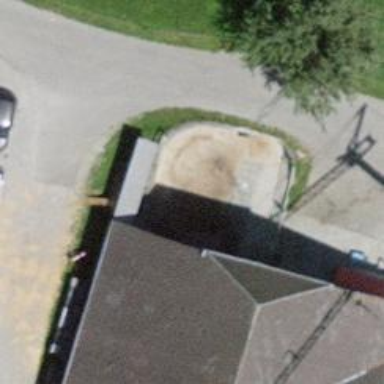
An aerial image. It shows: Silo.